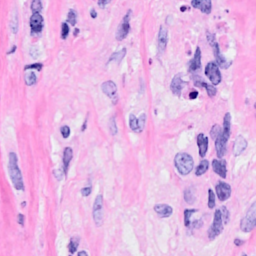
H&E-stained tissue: Breast